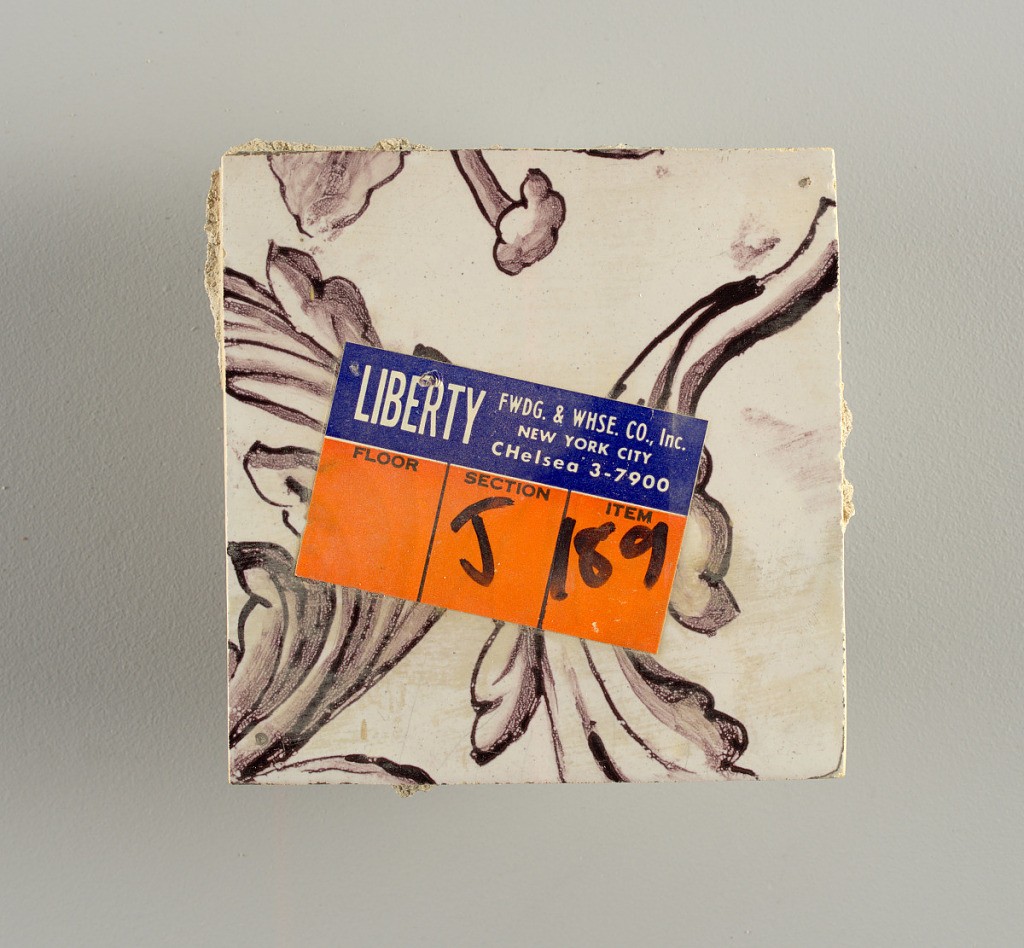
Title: Wall facing
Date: ca. 1725
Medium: tin-glazed earthenware, underglaze
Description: Two vertical rectangles, twenty-three tiles high.  A) Nine tiles wide at top; seven tiles wide at bottom.  B) Ten and one-half tiles wide.

Arabesque design of foliage.  A) with centered figure of Justice under a canopy.  B) with centered urn.